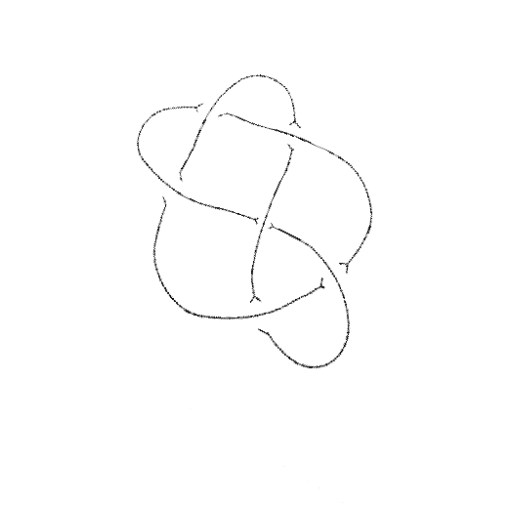
Crossing number: 6